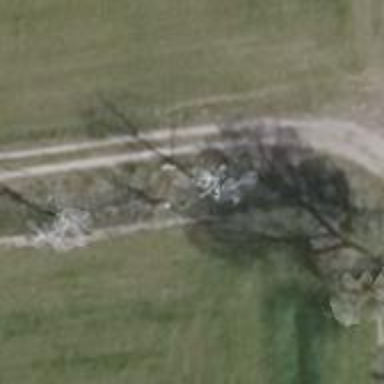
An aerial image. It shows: Deciduous tree with broadleaved leaves.